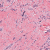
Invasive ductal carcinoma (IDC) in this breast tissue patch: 0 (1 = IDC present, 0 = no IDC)